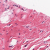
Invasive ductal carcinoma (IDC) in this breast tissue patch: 0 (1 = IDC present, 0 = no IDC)